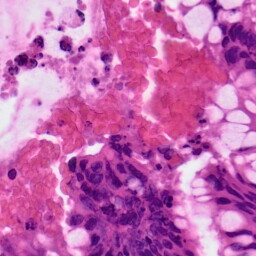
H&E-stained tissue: Colon